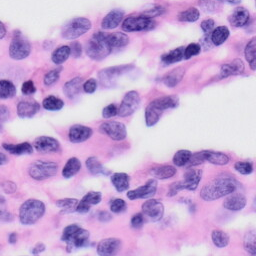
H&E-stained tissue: Skin